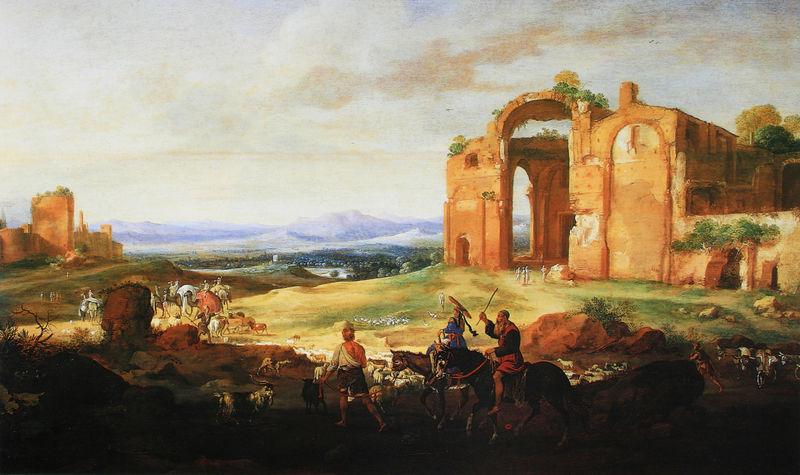
Titel: Die Reise von Eliezer und Rebekka
Künstler: Bartholomeus Breenbergh
Standort: Montreal
Institution: Privatsammlung
Schlagwörter: arch, blue, hat, men, people, red, soldiers, swords, white, green, old, painting, robe, woman, yellow, pink, brown, clouds, horses, man, rocks, roman, sky, stone, building, field, hill, hills, house, lake, landscape, mountain, mountains, orange, horizon, houses, trees, grass, road, castle, purple, ruin, ruins, shadow, animals, dog, dogs, beard, meadow, pasture, town, peasants, valley, human, ancient, buildings, gate, animal, legs, bush, cattle, horse, goat, sheep, flock, sheeps, shepard, china, humans, branch, stick, shepherd, whip, biblical, camel, goats, vines, moses, vista, concrete, horseman, riders, travelers, caravan, donkey, travellers, horsemen, knights, stucco, gates, canyon, montains, merchant, traveling, camels, paintint, hourses, peoople, caste, damascus, flok